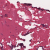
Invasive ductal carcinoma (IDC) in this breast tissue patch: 0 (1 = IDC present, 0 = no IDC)